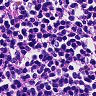
Metastatic tissue present: no